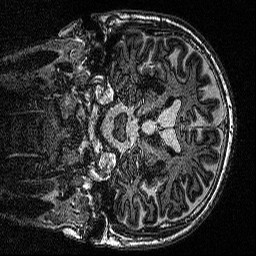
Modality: MP2RAGE
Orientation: coronal
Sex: male
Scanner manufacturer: siemens
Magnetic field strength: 3 T
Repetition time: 5 s
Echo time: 0.00292 s